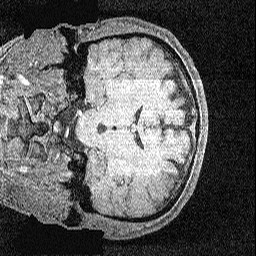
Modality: MP2RAGE
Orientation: coronal
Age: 41
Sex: male
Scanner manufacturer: siemens
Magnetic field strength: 3 T
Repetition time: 5 s
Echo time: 0.00298 s